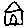
Label: house